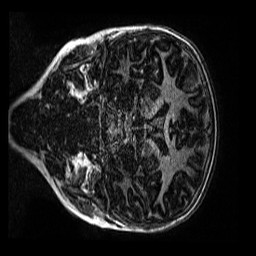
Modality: MP2RAGE
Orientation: coronal
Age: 9
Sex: male
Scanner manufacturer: siemens
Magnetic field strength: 3 T
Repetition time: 4 s
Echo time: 0.00299 s